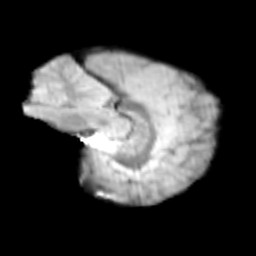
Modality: T2w
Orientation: sagittal
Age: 9
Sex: female
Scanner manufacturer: siemens
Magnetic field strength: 3 T
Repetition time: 3.8 s
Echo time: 0.07 s